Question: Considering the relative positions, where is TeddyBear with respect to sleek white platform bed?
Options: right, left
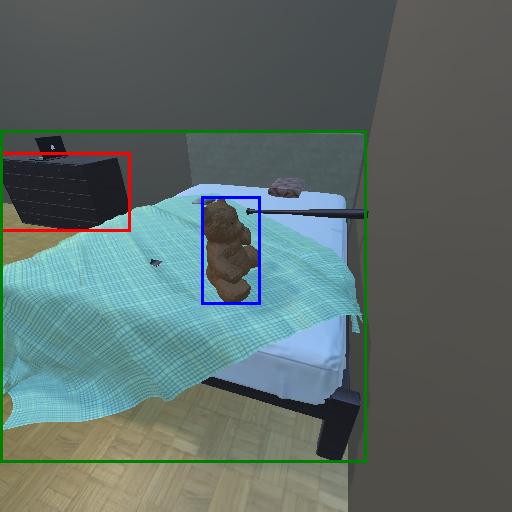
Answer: right